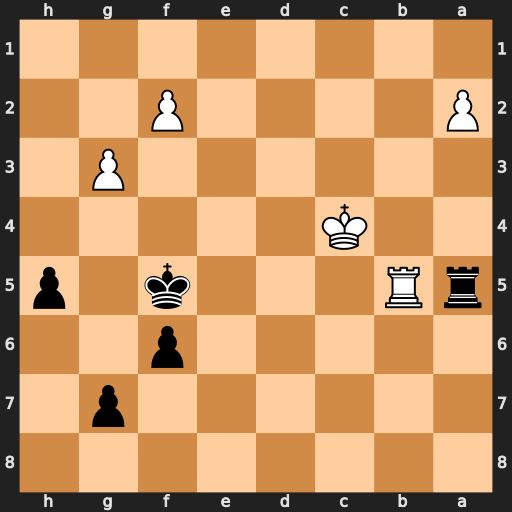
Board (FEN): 8/6p1/5p2/rR3k1p/2K5/6P1/P4P2/8
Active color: b
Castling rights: -
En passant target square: -
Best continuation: Rxb5 Kxb5 g5 g4+ Kxg4 a4 h4